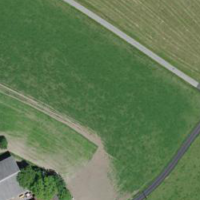
EUNIS habitat code: 24
Species observed at this site:
Cardamine pratensis